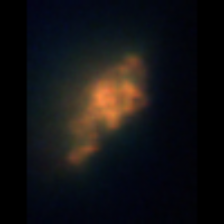
Taxon: Unknown_detritus
Group: Unknown